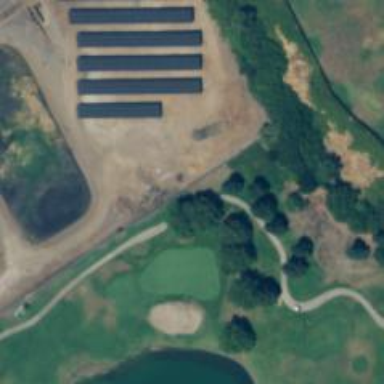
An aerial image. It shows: Rough golf area with grass surface.